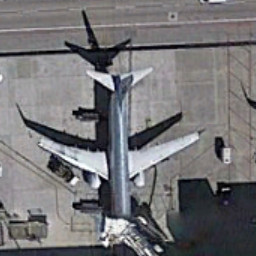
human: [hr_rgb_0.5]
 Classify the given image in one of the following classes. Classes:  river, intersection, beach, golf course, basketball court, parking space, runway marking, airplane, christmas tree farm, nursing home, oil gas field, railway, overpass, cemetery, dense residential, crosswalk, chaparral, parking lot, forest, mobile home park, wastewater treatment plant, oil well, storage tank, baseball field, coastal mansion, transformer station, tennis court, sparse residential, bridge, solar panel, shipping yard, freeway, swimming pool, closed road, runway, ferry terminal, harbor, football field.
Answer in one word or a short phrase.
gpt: airplane